Interaction volume radius: 5 \u00c5
Interaction volume height: 35 \u00c5
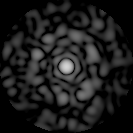
Disorder parameter: 0.8384